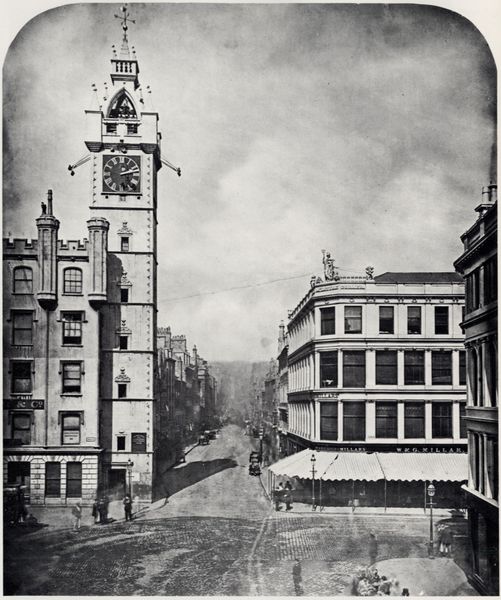
Titel: Die High Street von der Kreuzung aus
Künstler: Thomas Annan
Institution: unbekannt
Schlagwörter: himmel, mann, schatten, weiß, wolken, kirchturm, landschaft, menschen, sand, stadt, cafe, fenster, grau, laterne, laternen, licht, männer, schwarz, strasse, dach, gebäude, haus, wolke, leute, alt, lokal, architektur, stein, erde, häuser, kirche, sonne, figur, personen, kirchturmspitze, turm, turmspitze, ecke, ansicht, fassade, fassaden, geschäft, pflaster, leer, leere, modern, dächer, mauer, steil, fußgänger, geschäfte, kutschen, laden, läden, platz, auto, wagen, immel, staffage, uhr, fahrspuren, foto, fotografie, straßen, erker, gehsteig, glockenturm, kreuz, türmchen, stockwerk, kabel, kreuzung, restaurant, schwarzweiss, gehweg, schilder, wei0, photo, sims, gesims, skulpturen, glocke, mauern, fluchtpunkt, straßenlaterne, historismus, etagen, wetterfahne, vordach, erinnerung, fotographie, stockwerke, zeiger, zifferblatt, schwar, automobil, autos, strassenecke, glocken, gaslaterne, turmuhr, zinne, markise, häuserzeile, etage, gesimse, wetterhahn, uhrenturm, menschne, gas, kaufhaus, uhrturm, römische zahlen, markisen, starße, strassenkreuzung, urh, william, leitung, angerundet, statisch, uhrzeit, gesins, satue, postamt, stereo, glöckner, glövkner, stockwerje, windrichtungsanzeiger, markiese, 19. jh., maiern, staßenzug